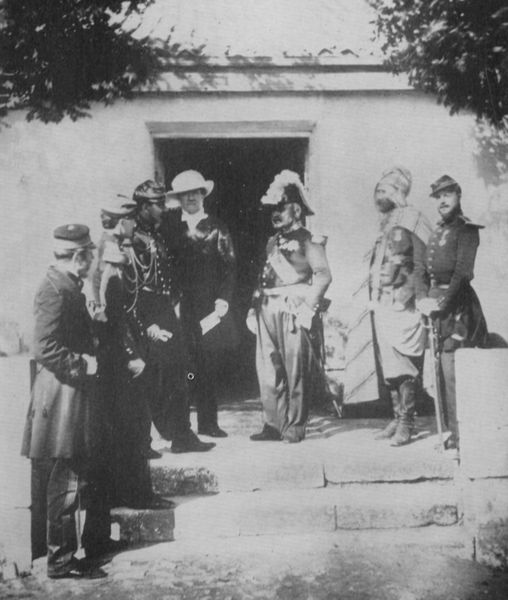
Titel: Gruppe im Hauptquartier
Künstler: Roger Fenton
Standort: USA
Institution: Sammlung Gernsheim
Schlagwörter: baum, feder, gruppe, himmel, laub, mann, schatten, weiß, bäume, frauen, menschen, frau, grau, hut, hüte, licht, männer, schwarz, tür, dach, dame, gebäude, gürtel, haus, weg, haube, herren, versammlung, anzug, bart, bärte, feier, kappe, kappen, mütze, mützen, wand, blicke, bluse, falten, federn, messer, stein, wache, busch, sonne, mantel, schnüre, england, knopf, stock, federbusch, federhut, schärpe, sommer, süden, hosen, afrika, kette, mauer, ziegel, amerika, treppe, treppen, kaiser, könig, soldaten, draussen, stufe, stufen, warten, knöpfe, gehrock, foto, fotografie, photographie, eingang, deckel, porträts, schwarz weiss, militär, politik, schwert, säbel, uniform, uniformen, waffen, soldat, waffe, mäntel, reihe, bismarck, epauletten, moskau, degen, dreispitz, helm, offizier, orden, scherpe, stiefel, treffen, gruppenbild, photo, sims, besuch, helme, tressen, general, empfang, sieben, gebäud, usa, begrüßung, militärs, indien, turban, feierlichkeit, generäle, preußen, foro, araber, imperialismus, kolonie, kompanie, tresse, zweispitz, schwelle, wilhelm, botschaft, bunker, südstaaten, gruppenfoto, kolonial, türke, steinstufen, botschafter, lametta, inder, federbuschen, st. petersburg, verabschiedung, marschall, großbritannien, sozialgeschichte, kolonialzeit, offiziell, offizer, ausgehuniform, kolonialgeschichte, tropenhut, männern, sonntagsuniform, stupen, wadde, wilhalm, breif, milit, offiziersmütze, einagan